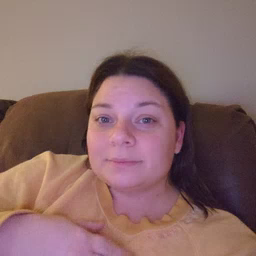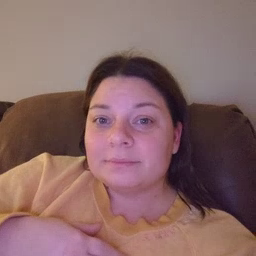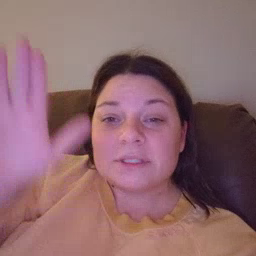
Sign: donkey